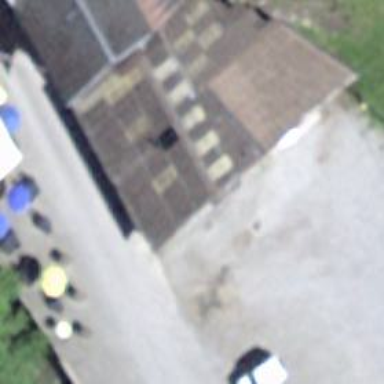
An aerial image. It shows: Restaurant.